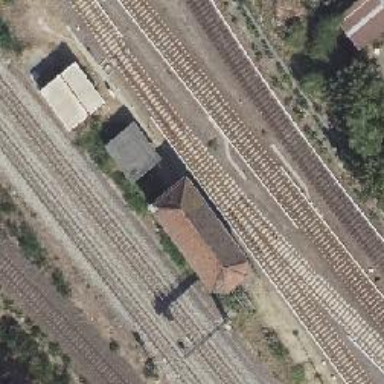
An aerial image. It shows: Railway signal.